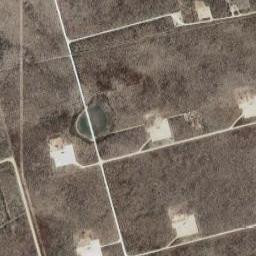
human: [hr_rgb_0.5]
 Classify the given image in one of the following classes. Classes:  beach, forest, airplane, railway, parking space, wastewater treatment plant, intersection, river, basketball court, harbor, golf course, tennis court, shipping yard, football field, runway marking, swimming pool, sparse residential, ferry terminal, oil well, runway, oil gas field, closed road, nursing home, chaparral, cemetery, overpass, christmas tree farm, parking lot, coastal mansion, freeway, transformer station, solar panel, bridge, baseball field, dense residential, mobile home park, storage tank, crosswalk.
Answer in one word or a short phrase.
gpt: oil gas field